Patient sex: M
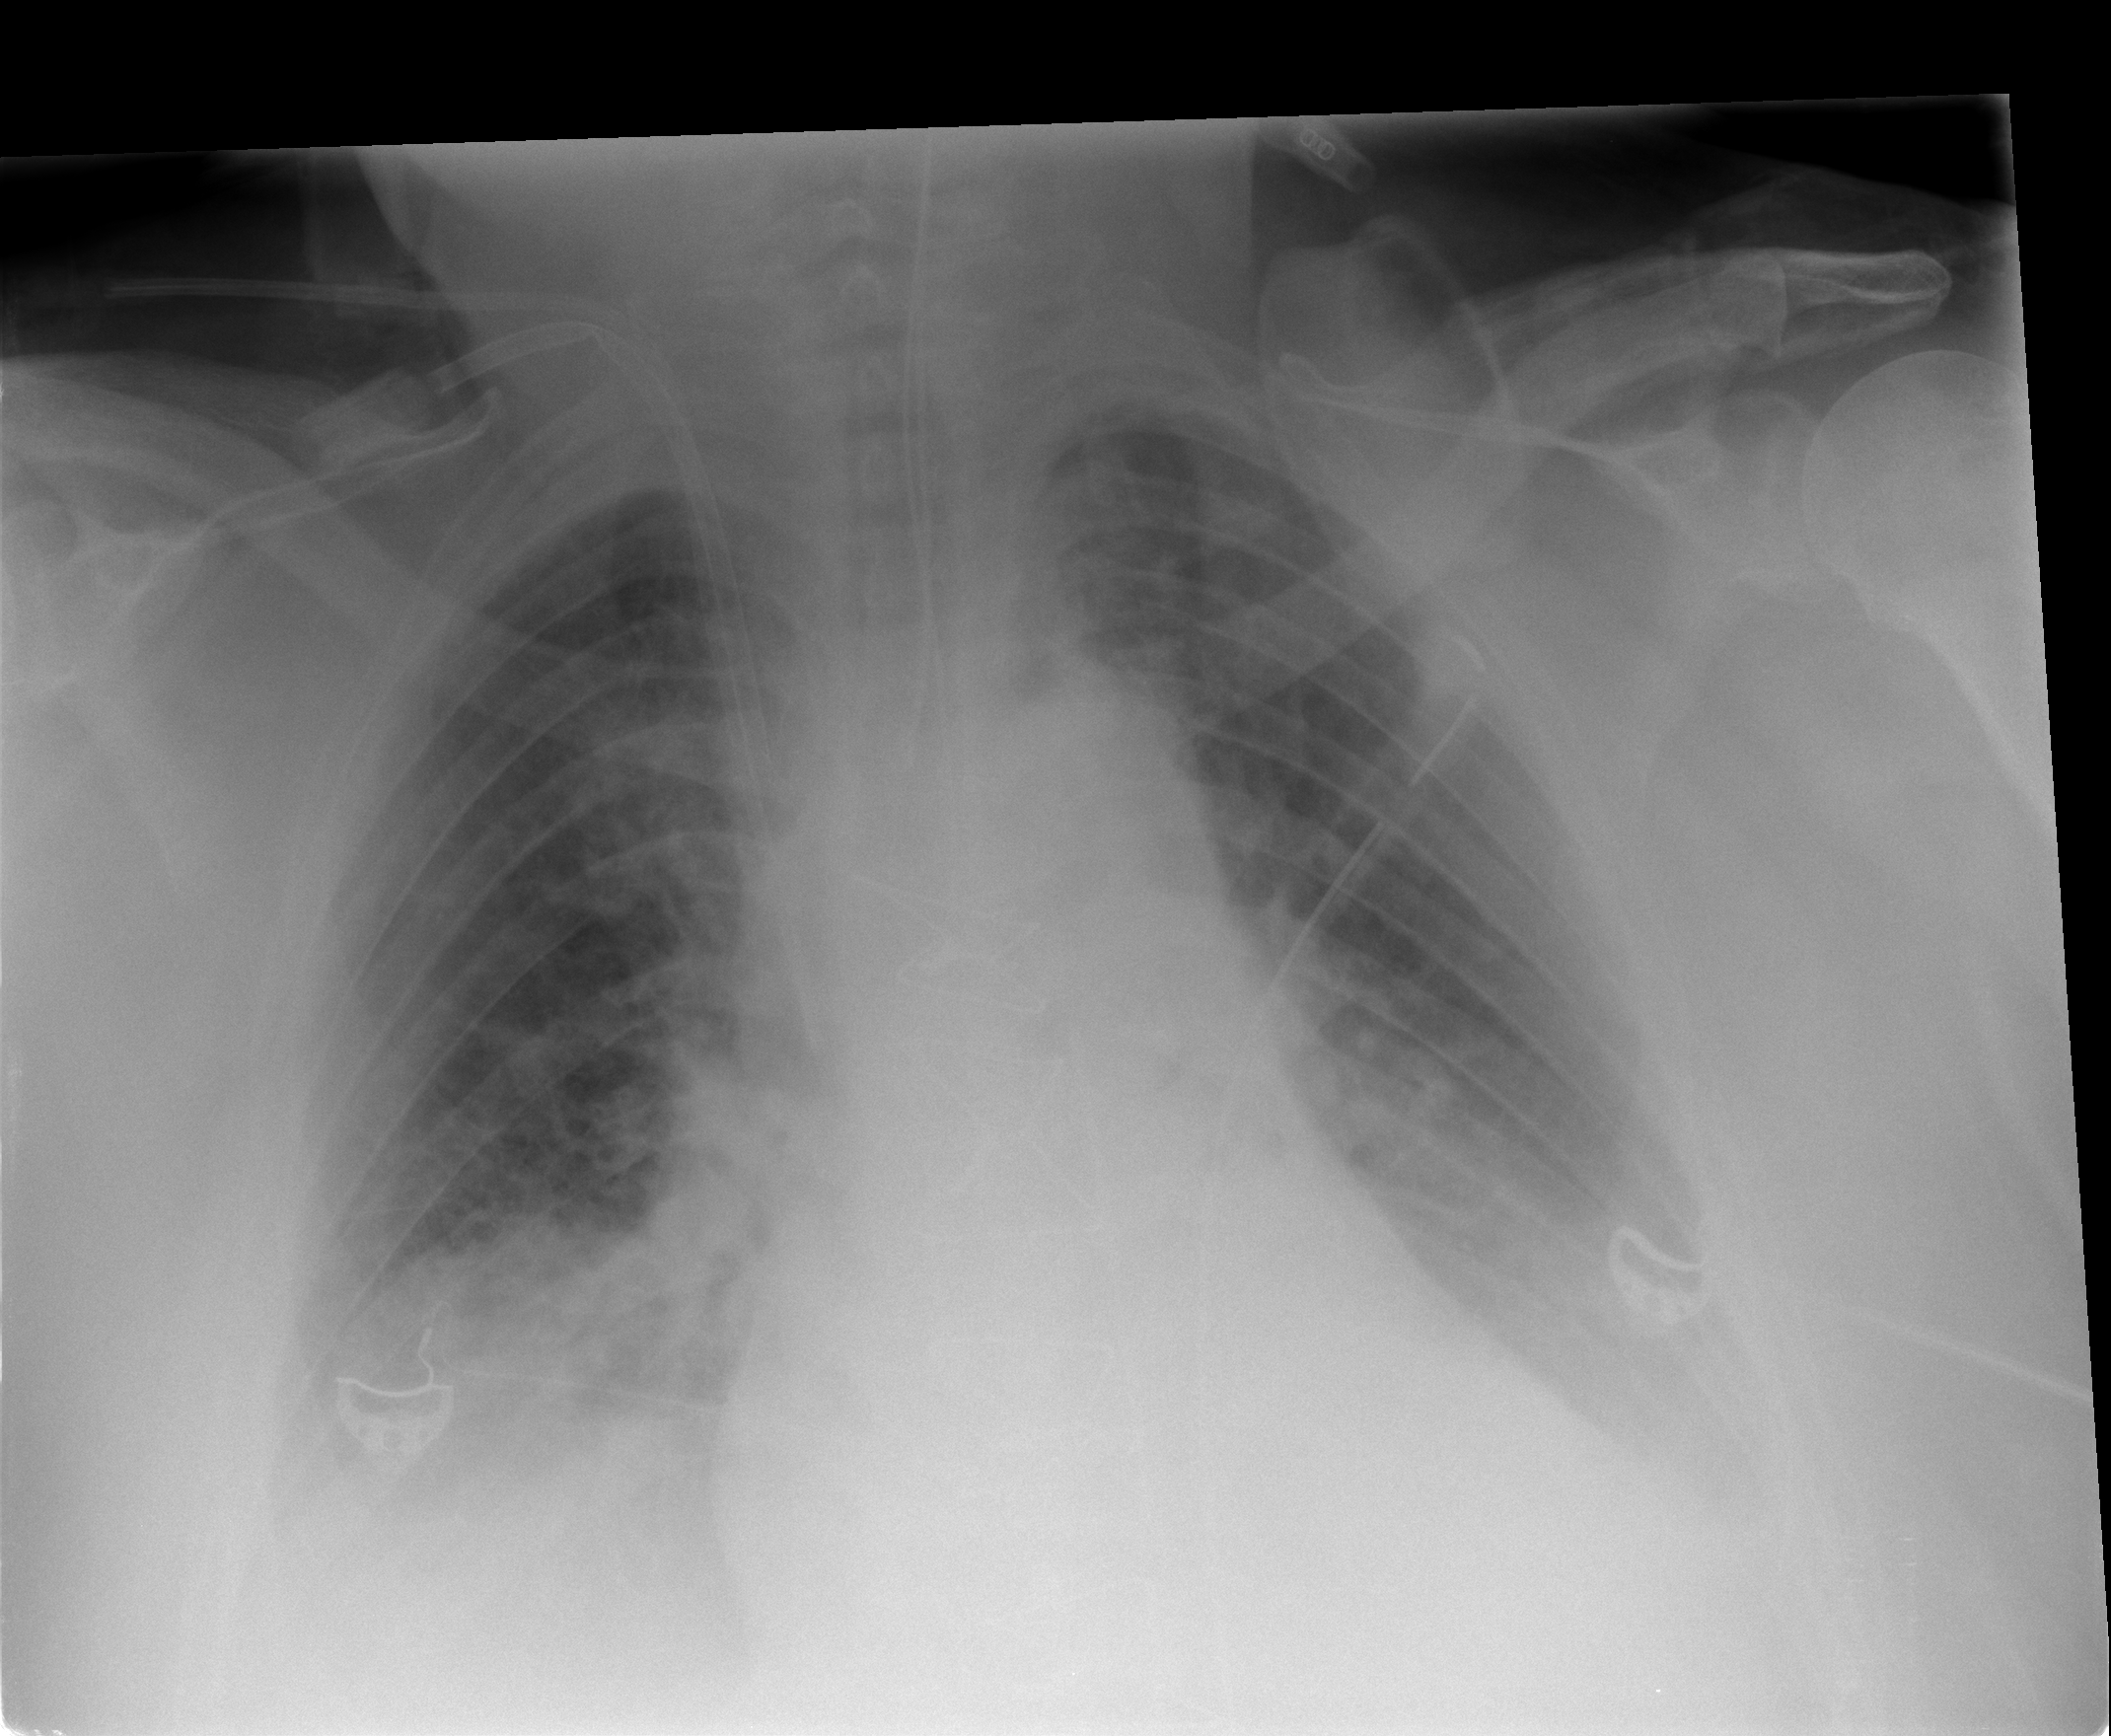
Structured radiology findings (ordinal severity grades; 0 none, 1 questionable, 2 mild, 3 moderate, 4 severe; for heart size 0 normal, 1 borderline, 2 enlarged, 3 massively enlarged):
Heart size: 0
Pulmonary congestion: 2
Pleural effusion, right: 1
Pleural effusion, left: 2
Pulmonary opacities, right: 1
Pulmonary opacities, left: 1
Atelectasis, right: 2
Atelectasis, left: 2